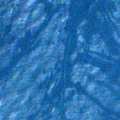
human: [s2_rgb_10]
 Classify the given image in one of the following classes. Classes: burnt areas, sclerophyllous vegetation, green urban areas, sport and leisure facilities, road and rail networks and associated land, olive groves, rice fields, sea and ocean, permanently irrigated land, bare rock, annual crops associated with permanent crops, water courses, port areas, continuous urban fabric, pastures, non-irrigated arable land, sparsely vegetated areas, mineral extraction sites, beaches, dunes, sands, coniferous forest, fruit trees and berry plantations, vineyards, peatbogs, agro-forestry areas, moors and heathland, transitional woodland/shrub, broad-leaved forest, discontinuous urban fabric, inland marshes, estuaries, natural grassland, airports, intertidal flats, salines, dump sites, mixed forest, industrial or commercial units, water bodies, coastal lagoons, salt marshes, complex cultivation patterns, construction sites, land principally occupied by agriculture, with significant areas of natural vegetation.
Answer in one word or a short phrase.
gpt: sea and ocean